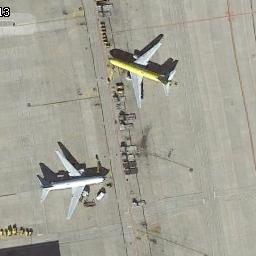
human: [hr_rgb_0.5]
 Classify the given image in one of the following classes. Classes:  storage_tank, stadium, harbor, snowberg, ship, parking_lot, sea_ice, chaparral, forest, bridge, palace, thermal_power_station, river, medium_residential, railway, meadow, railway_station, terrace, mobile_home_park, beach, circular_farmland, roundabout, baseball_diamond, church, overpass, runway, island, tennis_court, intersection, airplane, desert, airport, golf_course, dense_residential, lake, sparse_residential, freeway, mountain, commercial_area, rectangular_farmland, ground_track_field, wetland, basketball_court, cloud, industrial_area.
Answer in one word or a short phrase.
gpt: airplane